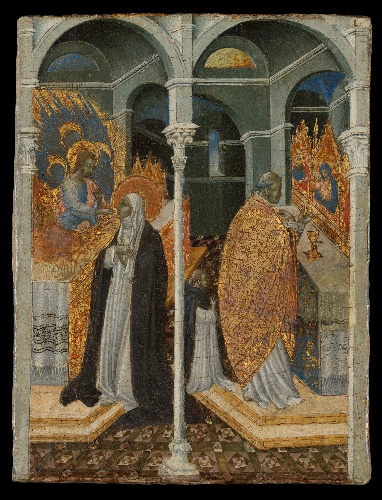
Title: The Miraculous Communion of Saint Catherine of Siena
Artist: Giovanni di Paolo (Giovanni di Paolo di Grazia)
Artist bio: Italian, Siena 1398–1482 Siena
Object type: Painting
Classification: Paintings
Medium: Tempera and gold on wood
Dimensions: 11 3/8 x 8 3/4 in. (28.9 x 22.2 cm)
Department: European Paintings
Credit line: The Friedsam Collection, Bequest of Michael Friedsam, 1931
Accession year: 1932
Repository: Metropolitan Museum of Art, New York, NY
Tags: Saint Catherine|Angels|Christ